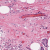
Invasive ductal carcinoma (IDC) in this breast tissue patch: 1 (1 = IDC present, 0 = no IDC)